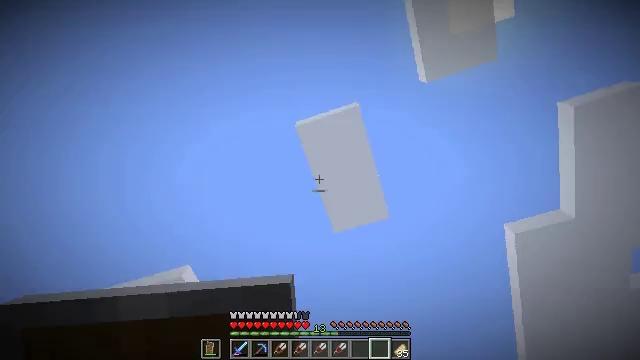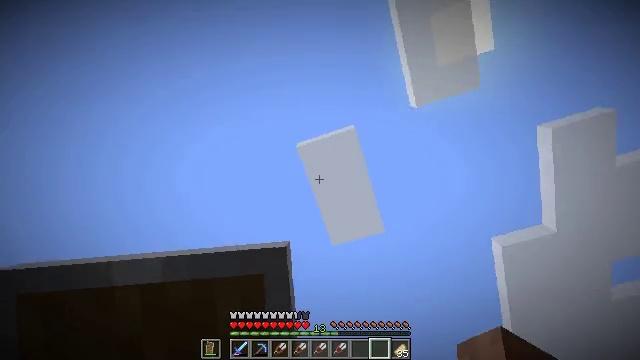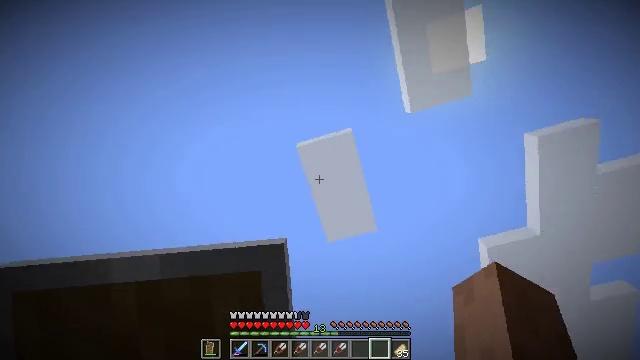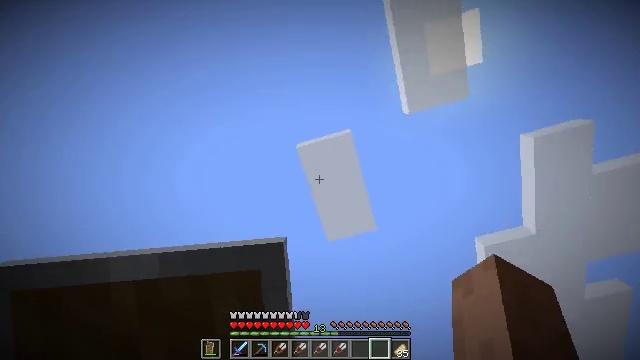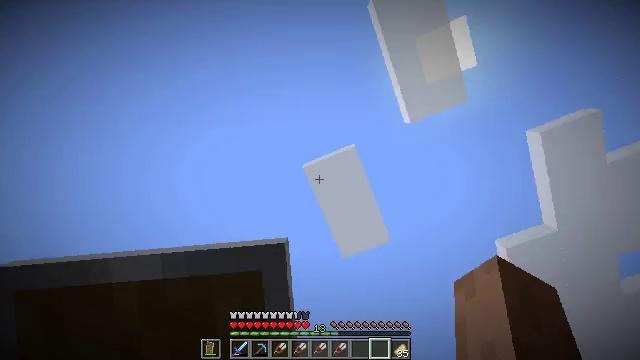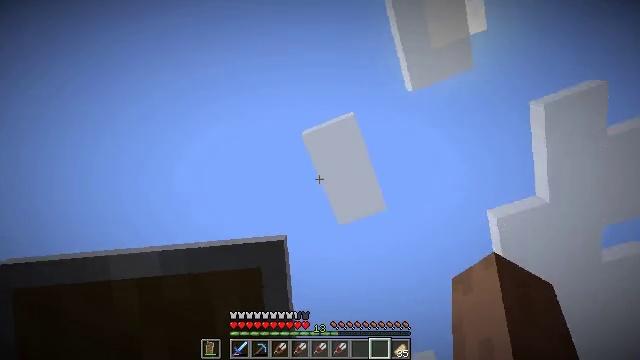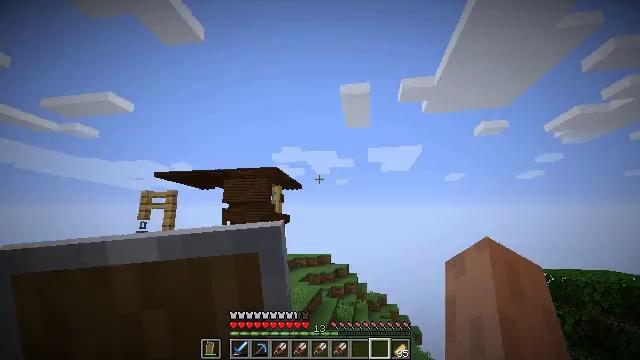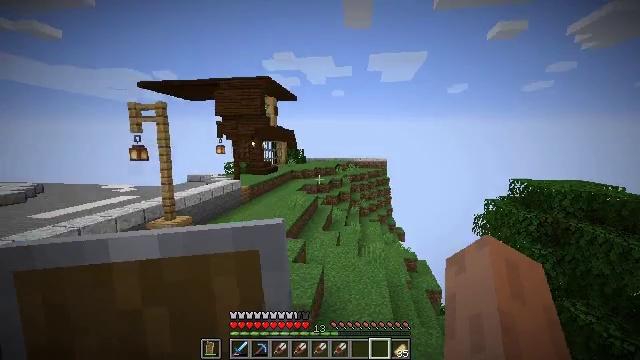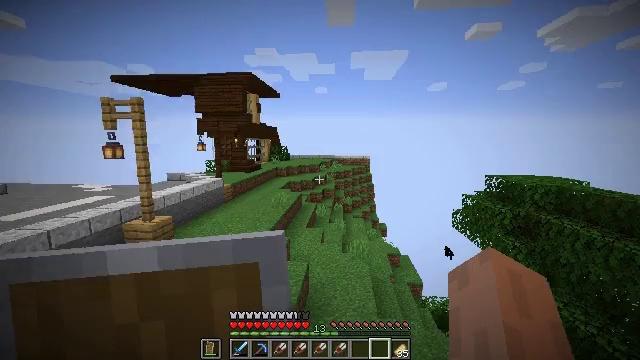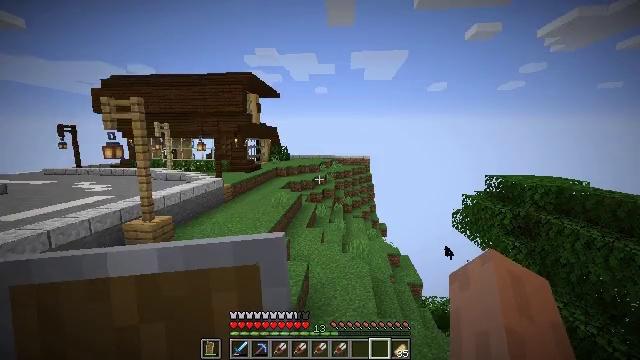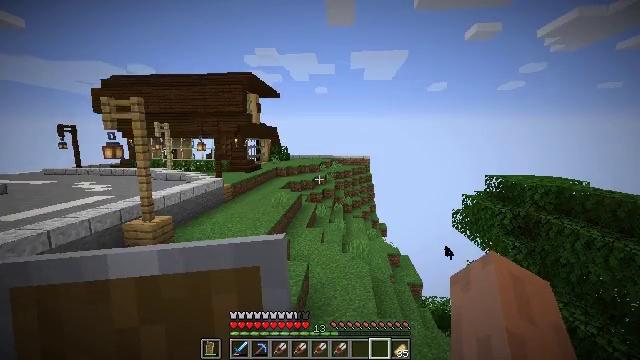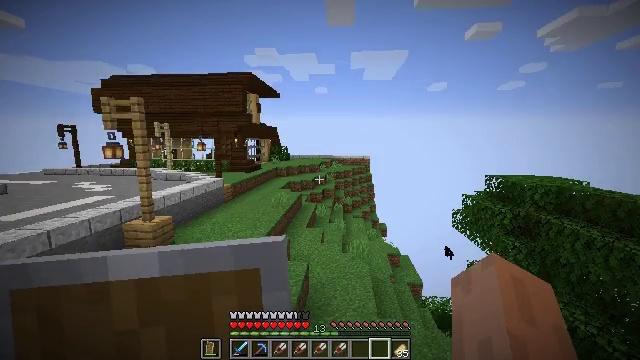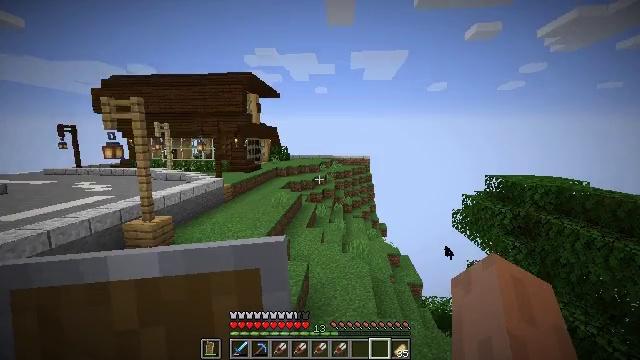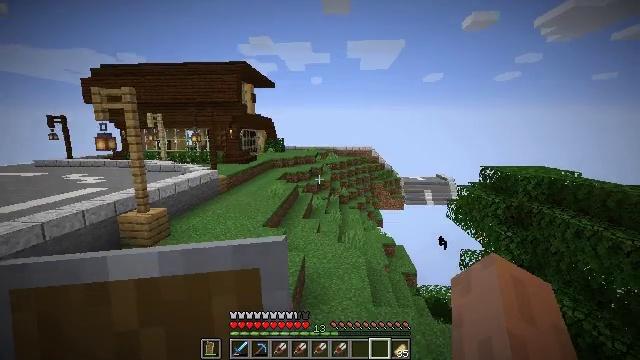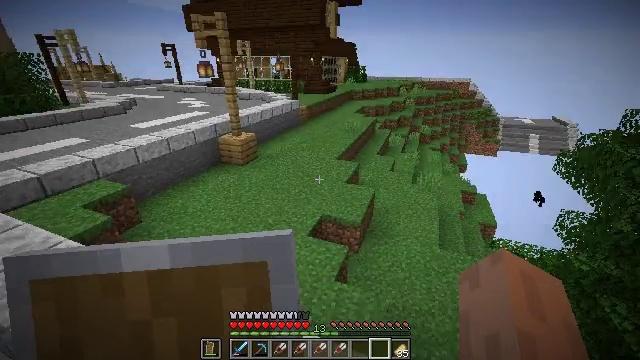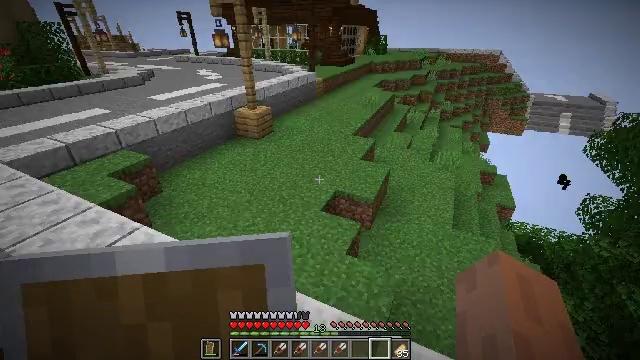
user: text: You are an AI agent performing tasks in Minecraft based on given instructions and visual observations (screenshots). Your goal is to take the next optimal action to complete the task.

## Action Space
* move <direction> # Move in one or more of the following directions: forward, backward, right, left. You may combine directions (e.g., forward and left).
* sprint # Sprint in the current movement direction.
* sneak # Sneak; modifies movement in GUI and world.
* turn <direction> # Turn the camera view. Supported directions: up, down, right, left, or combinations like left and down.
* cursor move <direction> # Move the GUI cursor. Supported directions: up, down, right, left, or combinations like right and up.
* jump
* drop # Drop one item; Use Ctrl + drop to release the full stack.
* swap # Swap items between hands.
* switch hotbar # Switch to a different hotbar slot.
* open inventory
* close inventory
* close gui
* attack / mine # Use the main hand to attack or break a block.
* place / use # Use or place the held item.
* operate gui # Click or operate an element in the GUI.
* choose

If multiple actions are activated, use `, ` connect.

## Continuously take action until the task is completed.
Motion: motion action
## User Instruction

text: Remove birch leaves from trees.
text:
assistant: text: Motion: turn up, attack / mine
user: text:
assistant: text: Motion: turn right, attack / mine
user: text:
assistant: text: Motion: attack / mine
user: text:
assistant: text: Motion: turn left and up, attack / mine
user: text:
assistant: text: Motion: turn right and down, attack / mine
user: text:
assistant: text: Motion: turn right and down, attack / mine
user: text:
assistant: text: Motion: turn down, attack / mine
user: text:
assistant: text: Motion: turn right, attack / mine
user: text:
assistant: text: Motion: attack / mine
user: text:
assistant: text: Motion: attack / mine
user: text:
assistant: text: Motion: attack / mine
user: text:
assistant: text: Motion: attack / mine
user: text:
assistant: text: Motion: turn down, attack / mine
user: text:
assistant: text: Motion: turn left and down, attack / mine
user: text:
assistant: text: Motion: turn left and down, attack / mine
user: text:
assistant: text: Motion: turn left and down, attack / mine
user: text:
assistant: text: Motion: turn left and down, attack / mine
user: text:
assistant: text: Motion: attack / mine
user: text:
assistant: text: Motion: no_op
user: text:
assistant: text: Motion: no_op
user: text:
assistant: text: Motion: no_op
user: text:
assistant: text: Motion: no_op
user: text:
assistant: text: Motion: turn left and up
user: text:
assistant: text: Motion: move forward, turn left
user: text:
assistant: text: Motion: move forward
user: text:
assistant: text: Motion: move forward
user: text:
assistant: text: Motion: move forward
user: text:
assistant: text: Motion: no_op
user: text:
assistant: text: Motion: no_op
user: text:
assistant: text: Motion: no_op